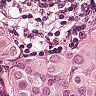
Metastatic tissue present: yes